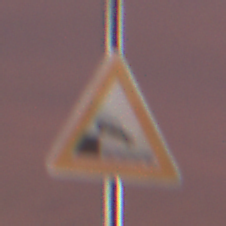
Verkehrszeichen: Ufer
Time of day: SunriseSunset
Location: Outdoor (Urban)
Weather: PartlyCloudy
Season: NotSpecified
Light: Artificial